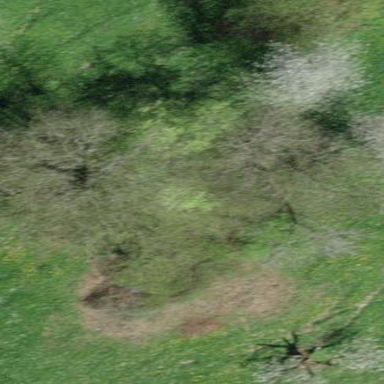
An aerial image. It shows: Forest area.